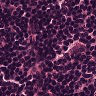
Metastatic tissue present: no